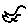
Label: bird